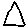
Label: triangle